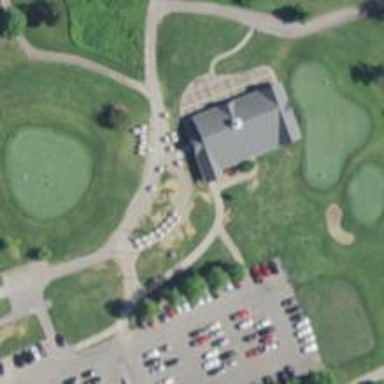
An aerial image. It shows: Service road used as golf cart path.